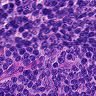
Metastatic tissue present: no